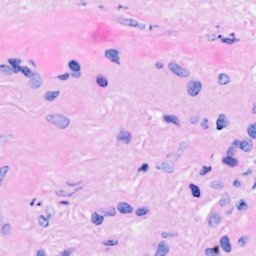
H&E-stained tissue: Breast